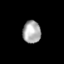
Tissue: skin
Cell type: Epithelial cells
Senescence score: 0.2811
Nuclear area (px): 396
Mean DAPI intensity: 171.172